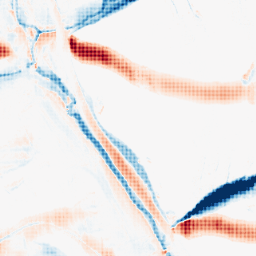
Category: morphological
Decomposition family: morphological_ellipse
Decomposition parameters: operation: average
width: 30
height: 5
Upsampling method: sinc_hamming
Upsampling parameters: scale: 4
kernel_size: 4
Upsampling scale: 4